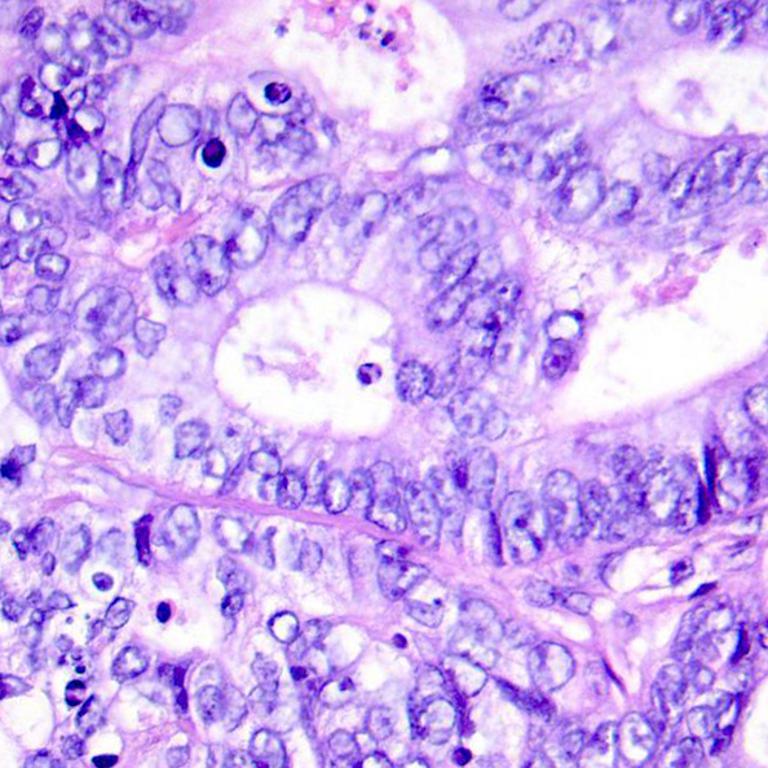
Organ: colon
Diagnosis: adenocarcinomas